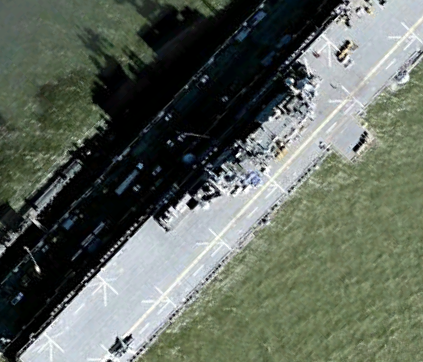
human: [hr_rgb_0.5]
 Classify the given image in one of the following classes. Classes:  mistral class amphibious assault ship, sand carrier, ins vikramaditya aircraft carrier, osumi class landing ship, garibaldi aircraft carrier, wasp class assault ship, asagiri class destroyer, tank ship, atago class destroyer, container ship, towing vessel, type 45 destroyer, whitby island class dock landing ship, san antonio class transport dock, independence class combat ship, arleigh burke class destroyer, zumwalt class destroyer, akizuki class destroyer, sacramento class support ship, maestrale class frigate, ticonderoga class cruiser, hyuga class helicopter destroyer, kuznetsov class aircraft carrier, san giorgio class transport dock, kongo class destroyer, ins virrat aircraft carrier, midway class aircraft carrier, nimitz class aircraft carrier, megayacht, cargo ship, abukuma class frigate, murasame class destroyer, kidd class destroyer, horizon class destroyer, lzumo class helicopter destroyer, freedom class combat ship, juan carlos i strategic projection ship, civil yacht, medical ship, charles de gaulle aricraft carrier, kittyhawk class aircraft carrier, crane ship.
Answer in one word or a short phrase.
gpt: Wasp class assault ship